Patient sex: M
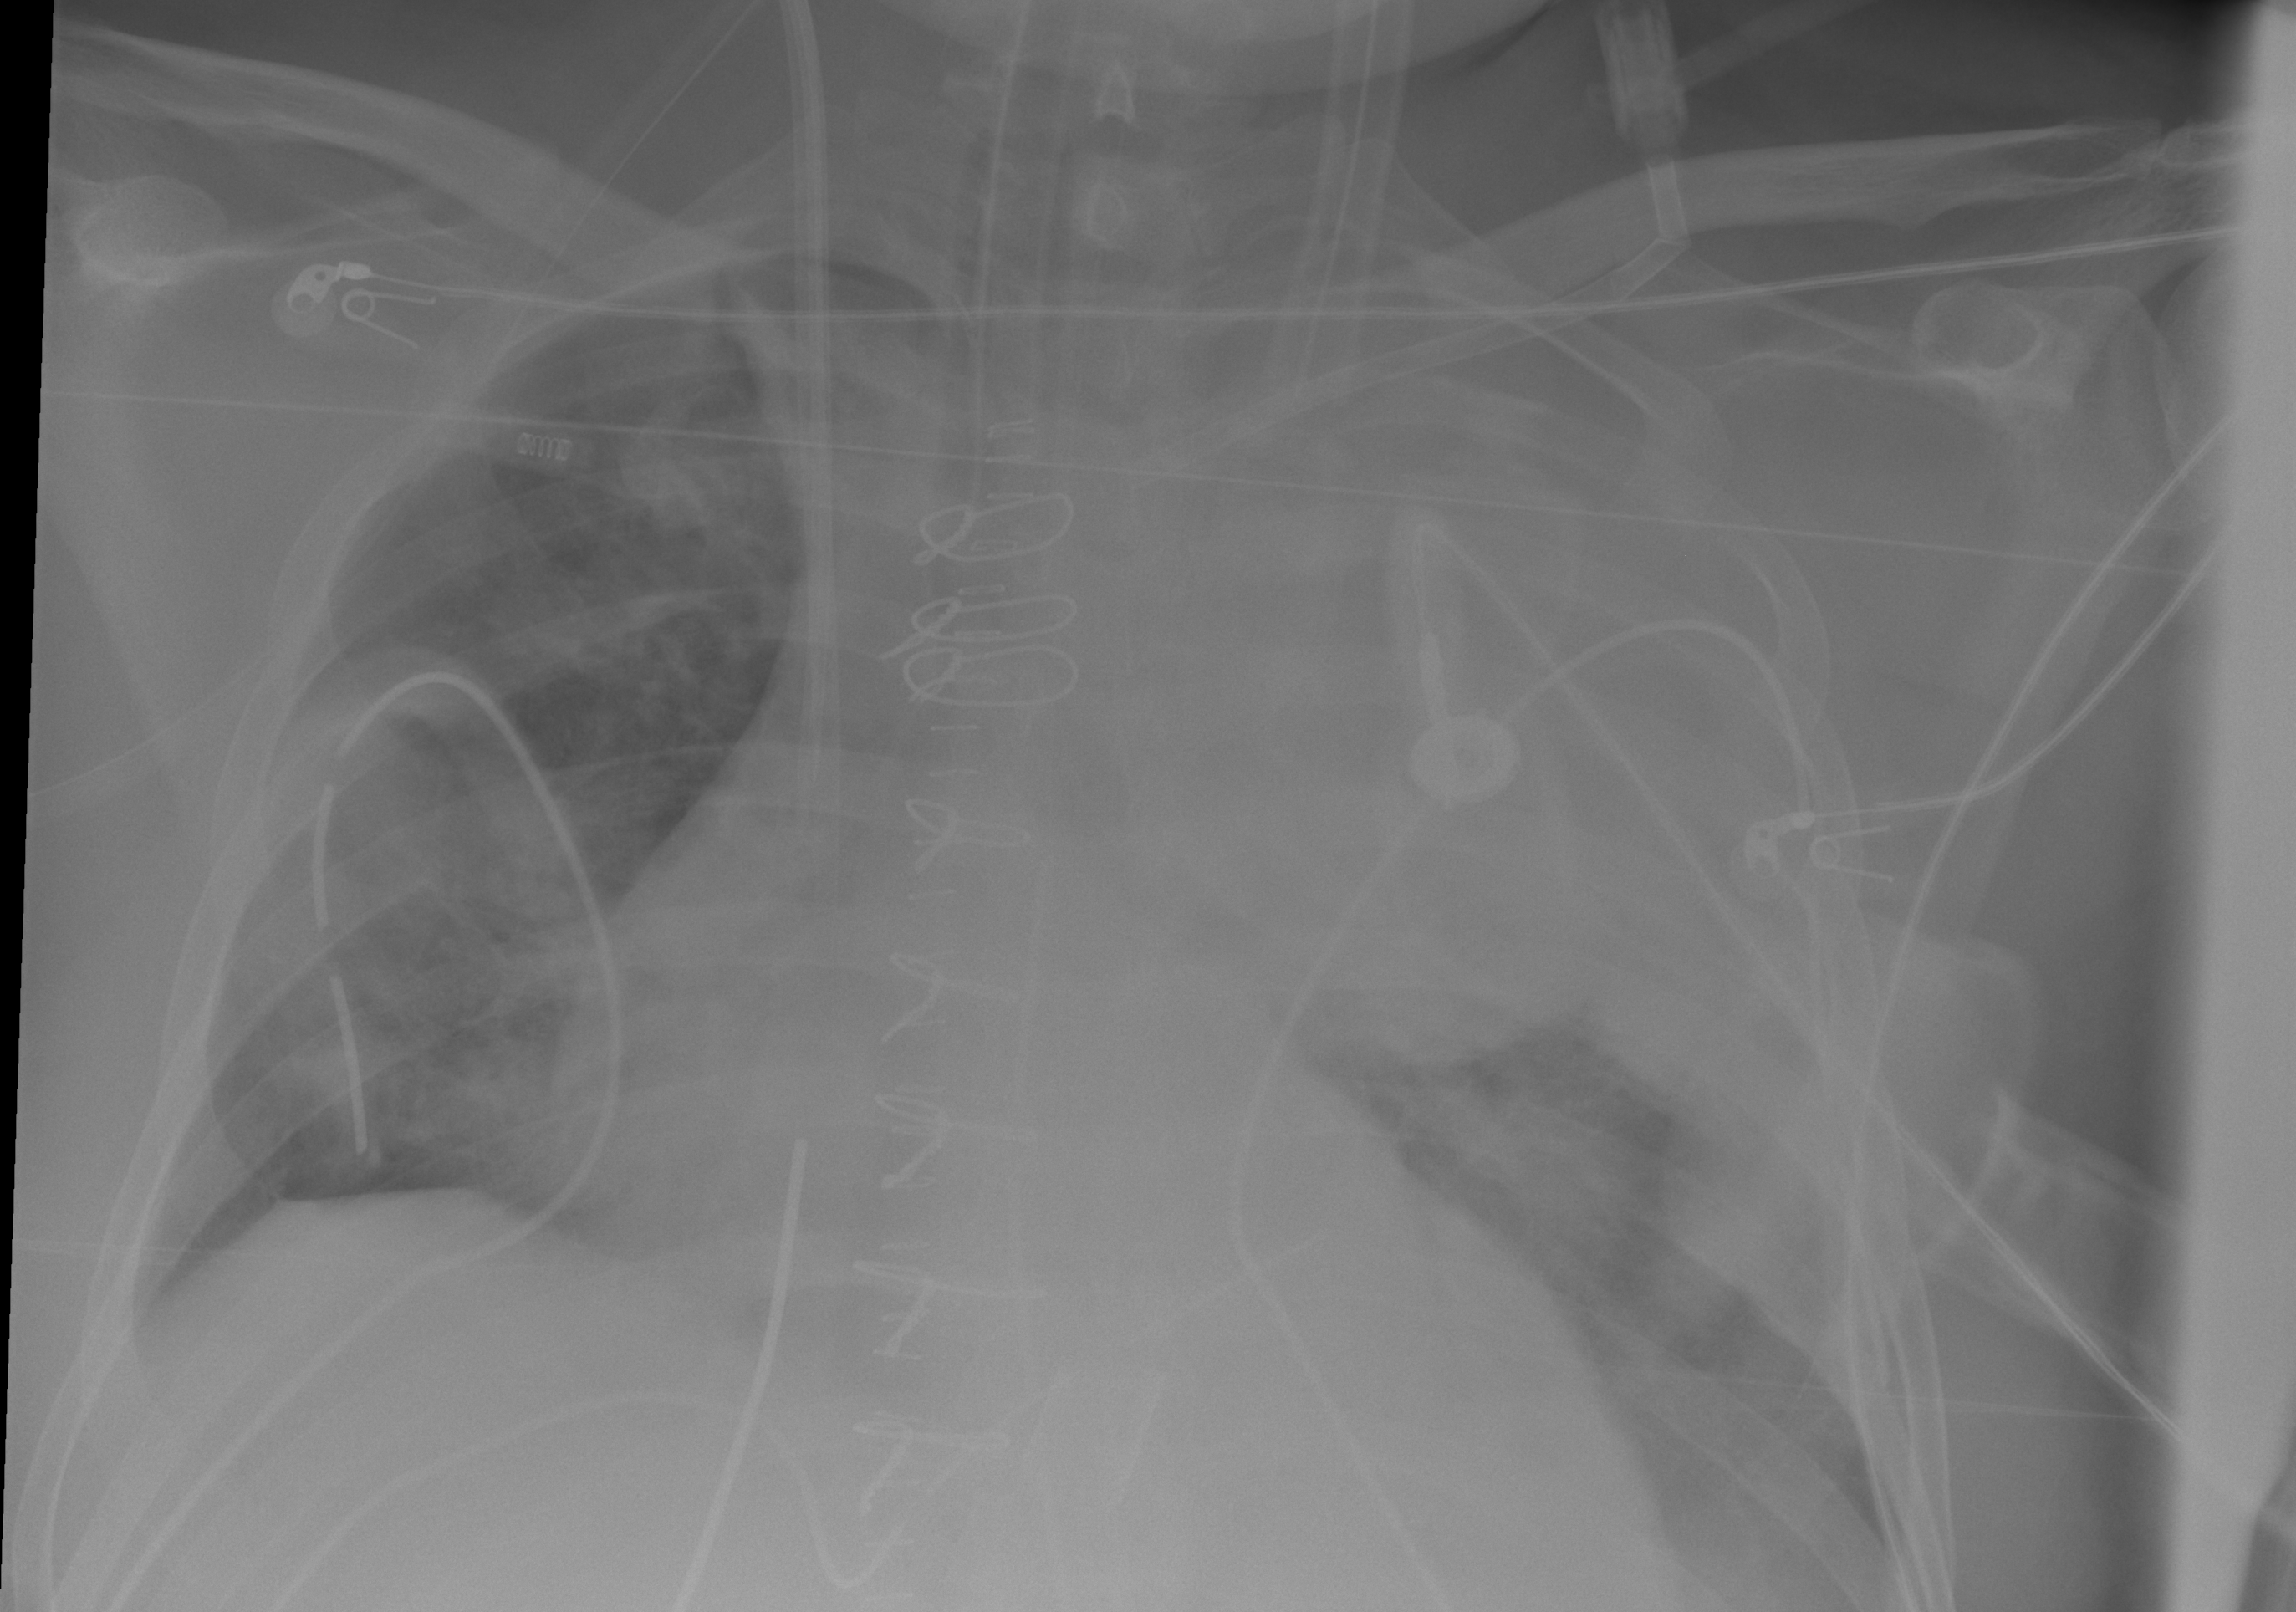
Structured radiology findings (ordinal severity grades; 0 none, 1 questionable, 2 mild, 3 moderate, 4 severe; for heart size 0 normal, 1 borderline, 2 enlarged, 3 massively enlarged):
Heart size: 2
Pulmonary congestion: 2
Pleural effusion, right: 0
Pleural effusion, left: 4
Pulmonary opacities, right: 2
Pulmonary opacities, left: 2
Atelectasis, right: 2
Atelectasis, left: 4